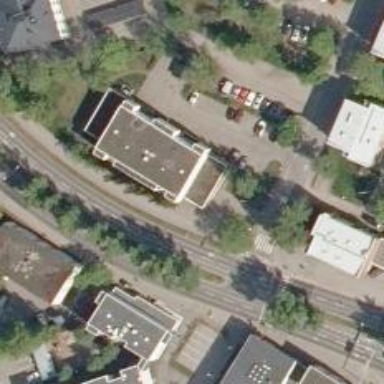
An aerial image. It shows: Veterinary facility.